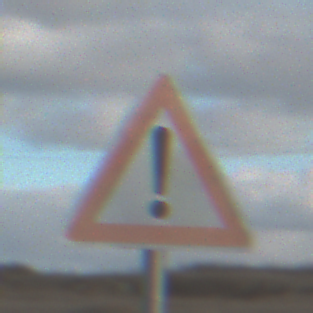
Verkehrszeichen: Gefahrenstelle
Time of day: SunriseSunset
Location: Outdoor (RoadRail)
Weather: PartlyCloudy
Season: NotSpecified
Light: Natural